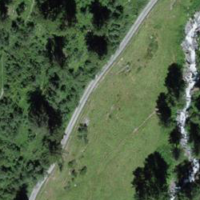
EUNIS habitat code: 26
Species observed at this site:
Prunus padus